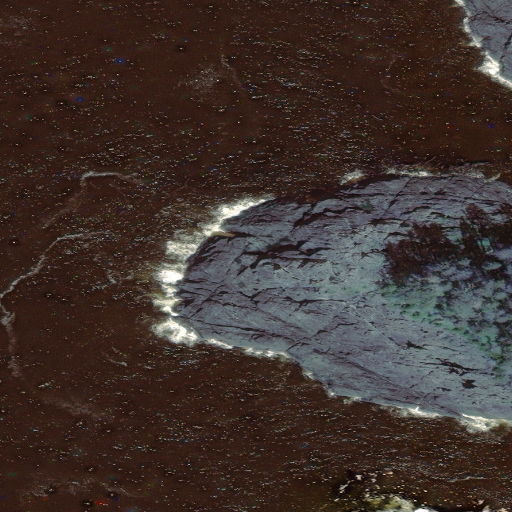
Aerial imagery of cape in Alaska named Kekur Point containing only unknown